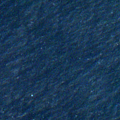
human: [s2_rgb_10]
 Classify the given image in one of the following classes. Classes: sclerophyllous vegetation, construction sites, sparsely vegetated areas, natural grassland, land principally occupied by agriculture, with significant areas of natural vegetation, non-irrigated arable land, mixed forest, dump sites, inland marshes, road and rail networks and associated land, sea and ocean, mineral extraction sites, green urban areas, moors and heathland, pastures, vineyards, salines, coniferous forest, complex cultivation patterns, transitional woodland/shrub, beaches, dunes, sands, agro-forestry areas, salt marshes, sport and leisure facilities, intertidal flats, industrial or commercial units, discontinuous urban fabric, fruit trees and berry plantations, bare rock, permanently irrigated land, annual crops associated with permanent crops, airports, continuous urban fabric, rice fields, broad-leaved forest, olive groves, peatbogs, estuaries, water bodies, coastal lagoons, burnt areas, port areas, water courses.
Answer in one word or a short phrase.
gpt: sea and ocean